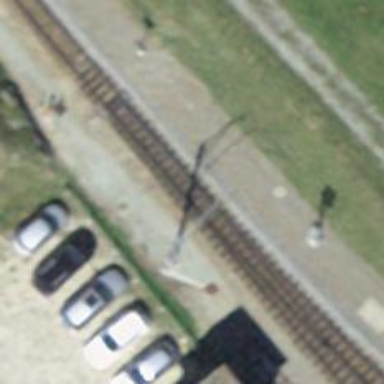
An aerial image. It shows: Railway switch.